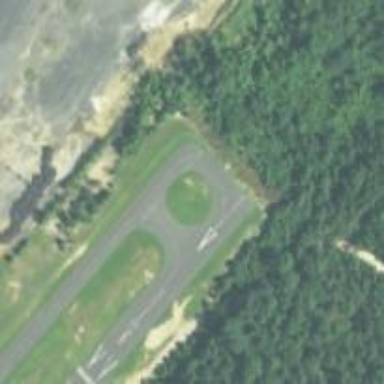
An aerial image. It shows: Image of taxiway at airport.